Aerial crown-view tile of a tropical tree (Barro Colorado Island, Panama), acquired 20241216:
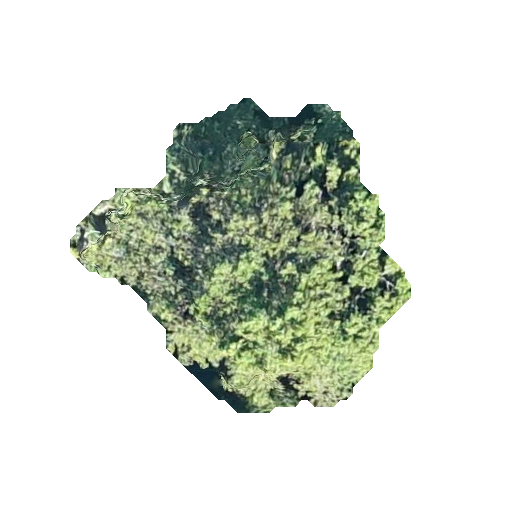
Species: Guapira myrtiflora
GBIF accepted scientific name: Guapira myrtiflora
Crown area: 97.243 m²